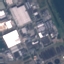
Land use / land cover class: Industrial